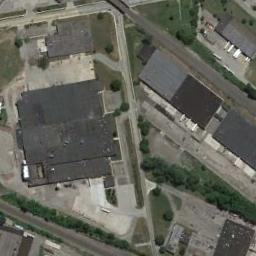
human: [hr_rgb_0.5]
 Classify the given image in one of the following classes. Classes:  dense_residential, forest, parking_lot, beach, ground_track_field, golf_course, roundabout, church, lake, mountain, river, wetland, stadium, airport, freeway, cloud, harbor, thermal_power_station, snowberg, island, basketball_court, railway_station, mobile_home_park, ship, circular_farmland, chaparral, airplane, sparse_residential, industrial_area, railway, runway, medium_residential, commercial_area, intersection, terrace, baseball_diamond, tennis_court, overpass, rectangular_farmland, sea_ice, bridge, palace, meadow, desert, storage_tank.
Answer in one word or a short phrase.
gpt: industrial_area